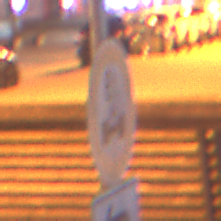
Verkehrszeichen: TatsaechlicheAchslast
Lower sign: RichtungsangabeDurchPfeile2
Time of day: Night
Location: Outdoor (Urban)
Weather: PartlyCloudy
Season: NotSpecified
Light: Artificial